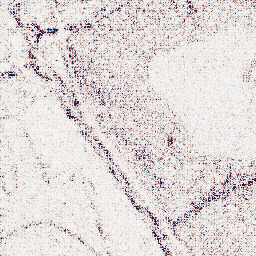
Category: wavelet
Decomposition family: wavelet_biorthogonal
Decomposition parameters: wavelet: bior5.5
level: 1
Upsampling method: regularized
Upsampling parameters: scale: 2
lambda_reg: 0.01
Upsampling scale: 2